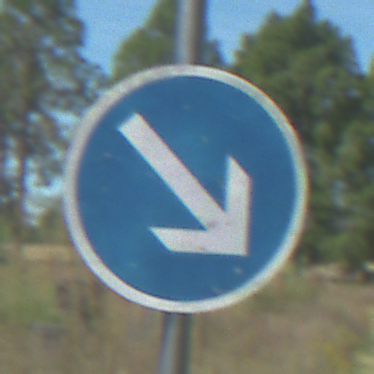
Verkehrszeichen: VorgeschriebeneVorbeifahrtRechts
Umgebung: Outdoor, Special
Tageszeit: Midday
Wetter: PartlyCloudy
Licht: Natural
Jahreszeit: NotSpecified
Kontrast: HighContrast